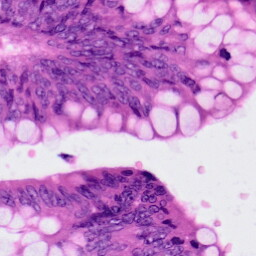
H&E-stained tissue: Colon